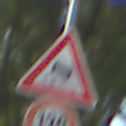
Verkehrszeichen: SchleuderOderRutschgefahr
Zusatzzeichen unten: Geschwindigkeit120
Umgebung: Outdoor, Nature
Tageszeit: MorningAfternoon
Wetter: PartlyCloudy
Licht: Natural
Jahreszeit: NotSpecified
Kontrast: HighContrast